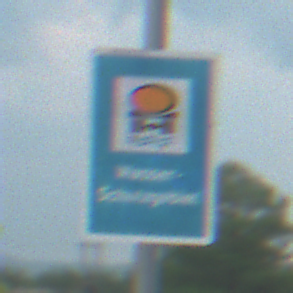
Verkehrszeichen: Wasserschutzgebiet
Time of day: MorningAfternoon
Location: Outdoor (Nature)
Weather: PartlyCloudy
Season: NotSpecified
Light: Natural